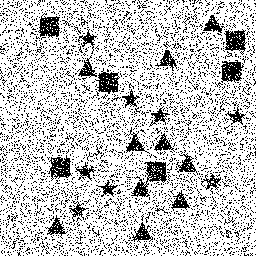
Squares: 6
Triangles: 10
Stars: 8
Total shapes: 24